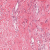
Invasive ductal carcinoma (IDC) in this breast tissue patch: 0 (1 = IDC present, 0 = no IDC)